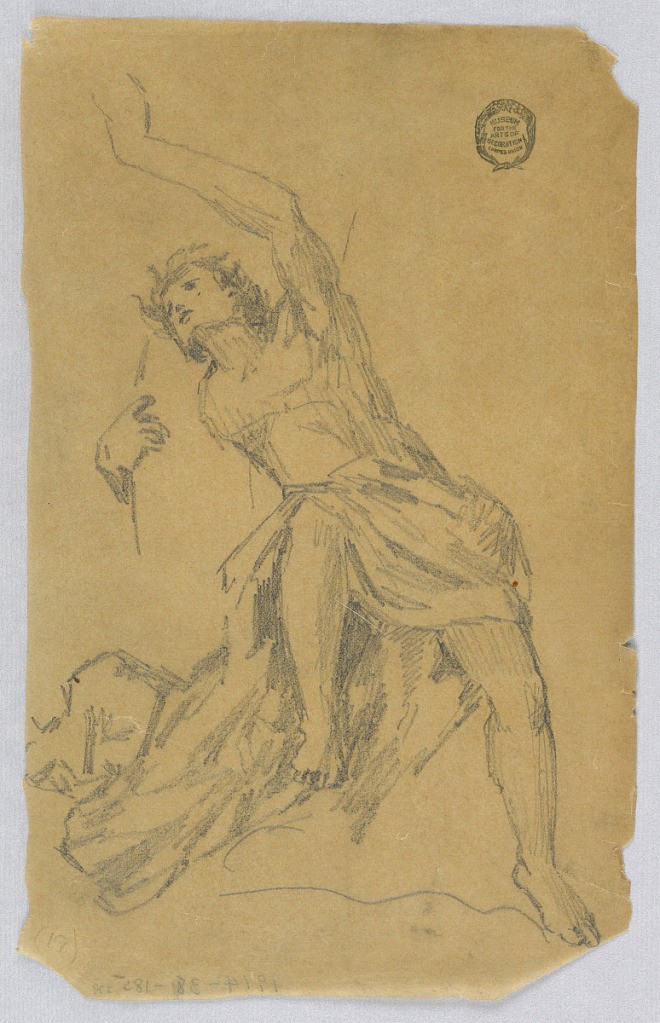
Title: Sketch of Figure with Drapery
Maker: Francis Augustus Lathrop, American, 1849–1909
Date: ca. 1895
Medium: Graphite on tracing paper
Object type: Drawing
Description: Man in drapery about his waist and thighs; left arm stretched upwards, and right arm about a tree or column.